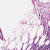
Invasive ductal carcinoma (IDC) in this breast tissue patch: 0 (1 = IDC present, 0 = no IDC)